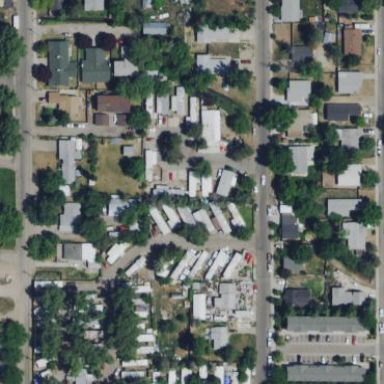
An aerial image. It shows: Residential area designated as trailer park.